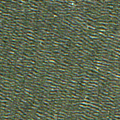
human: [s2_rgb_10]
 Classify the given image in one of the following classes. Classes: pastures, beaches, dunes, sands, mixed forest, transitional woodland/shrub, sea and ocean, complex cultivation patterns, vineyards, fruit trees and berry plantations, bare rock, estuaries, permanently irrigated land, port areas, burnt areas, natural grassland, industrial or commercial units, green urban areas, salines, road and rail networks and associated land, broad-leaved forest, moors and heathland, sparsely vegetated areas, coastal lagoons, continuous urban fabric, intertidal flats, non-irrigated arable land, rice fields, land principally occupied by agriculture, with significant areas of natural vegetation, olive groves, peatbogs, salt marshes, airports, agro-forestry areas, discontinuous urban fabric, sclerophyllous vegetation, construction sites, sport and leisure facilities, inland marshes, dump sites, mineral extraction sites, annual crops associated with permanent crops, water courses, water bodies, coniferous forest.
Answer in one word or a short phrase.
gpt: sea and ocean